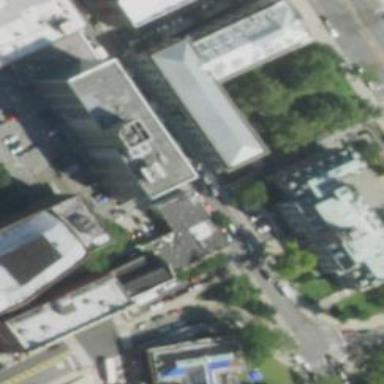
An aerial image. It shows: Courthouse building.